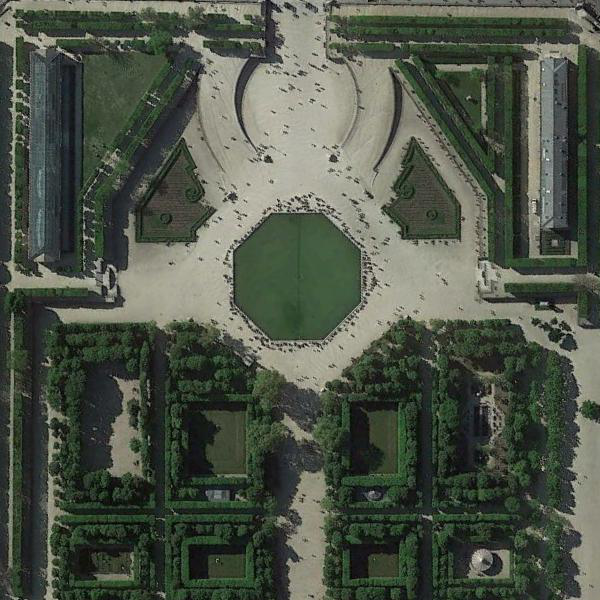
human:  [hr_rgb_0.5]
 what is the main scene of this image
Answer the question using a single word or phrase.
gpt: square